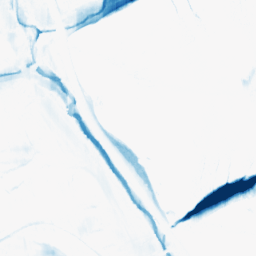
Category: morphological
Decomposition family: morphological_ellipse
Decomposition parameters: operation: closing
width: 30
height: 5
Upsampling method: sinc_hamming
Upsampling parameters: scale: 2
kernel_size: 4
Upsampling scale: 2